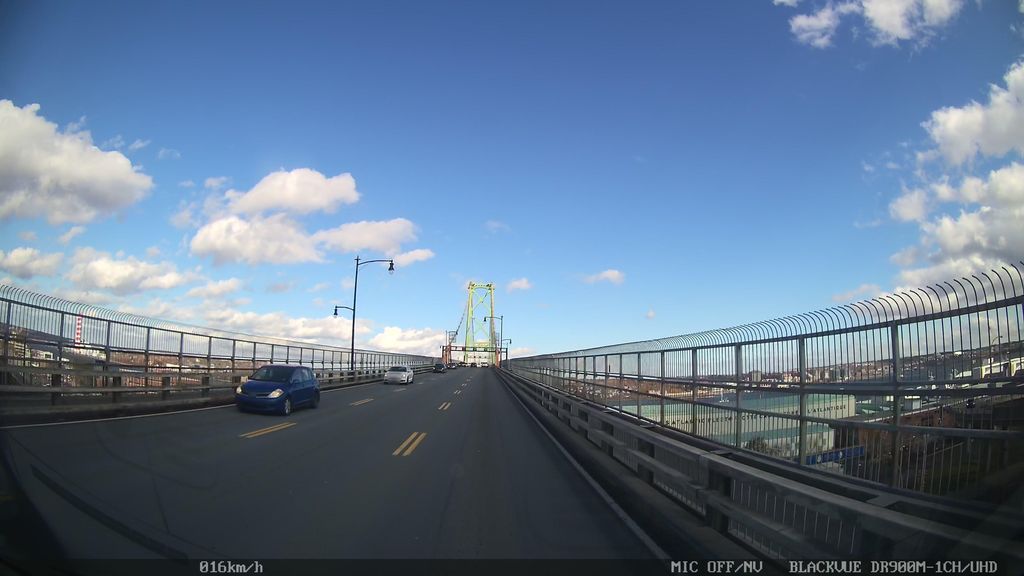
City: halifax